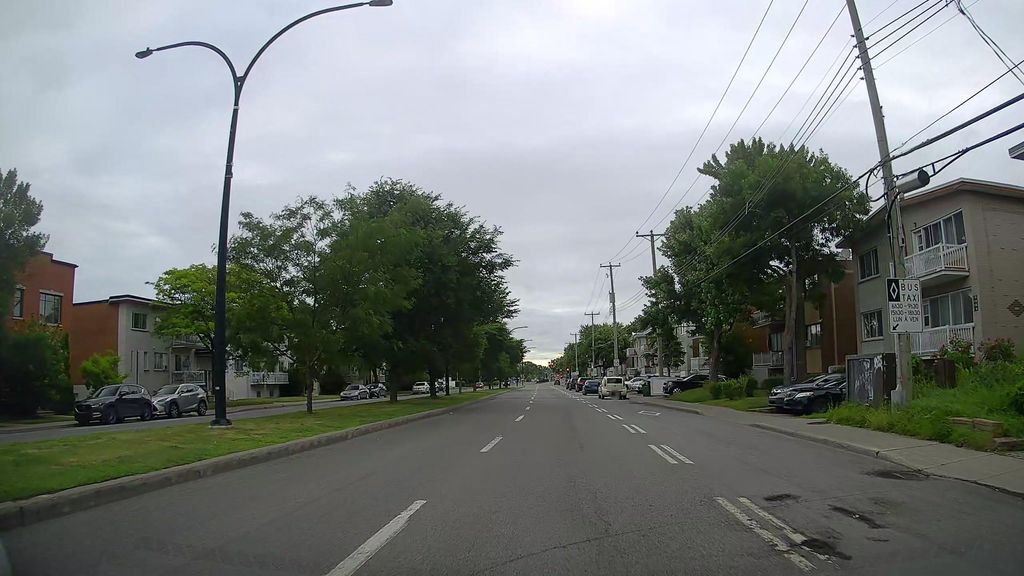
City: montreal